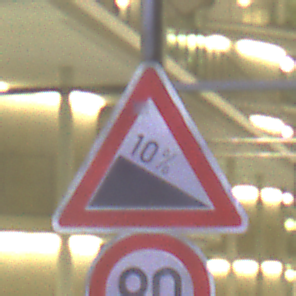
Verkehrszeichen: Gefaelle10
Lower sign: Geschwindigkeit90
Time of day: Night
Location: Outdoor (Urban)
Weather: PartlyCloudy
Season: NotSpecified
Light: Artificial